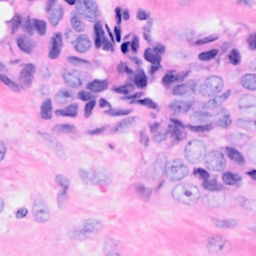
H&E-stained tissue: Breast